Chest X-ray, PA view. Patient: 70 years old, sex M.
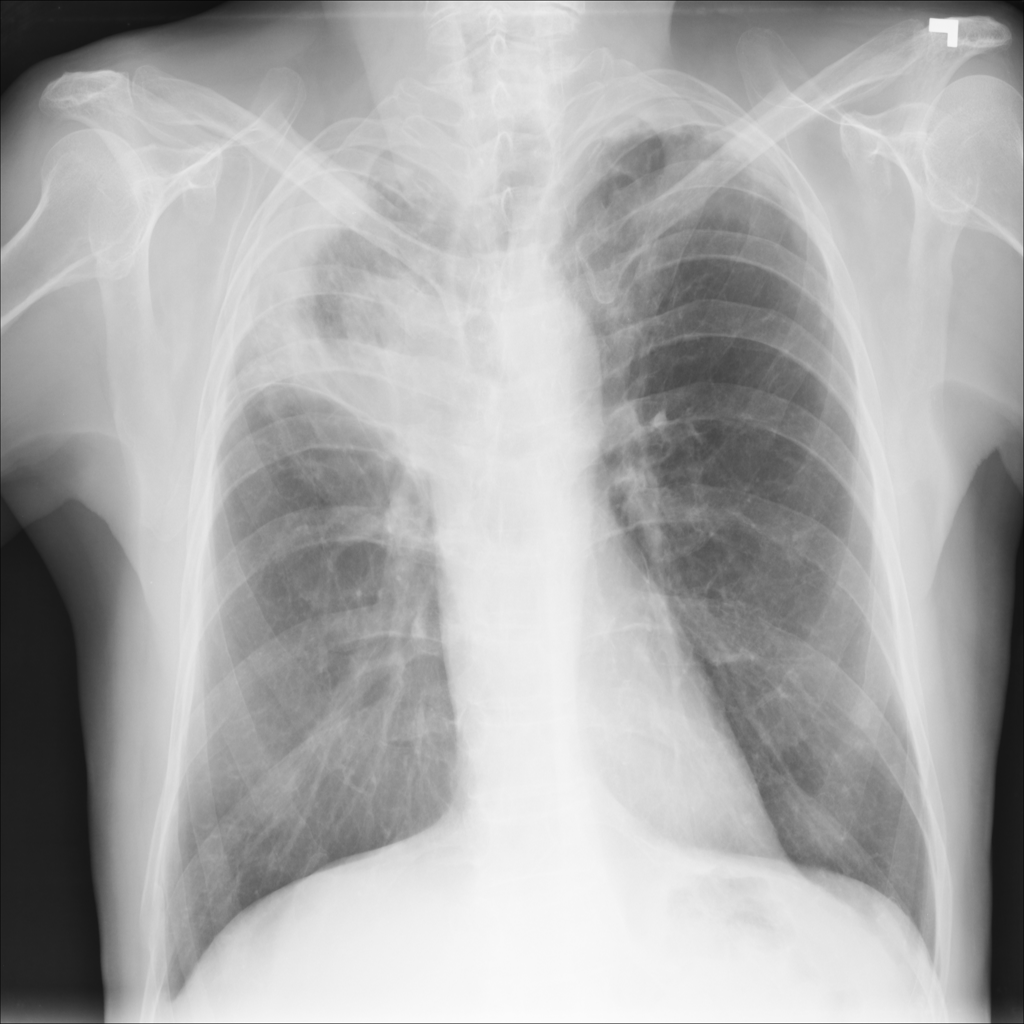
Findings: No Finding